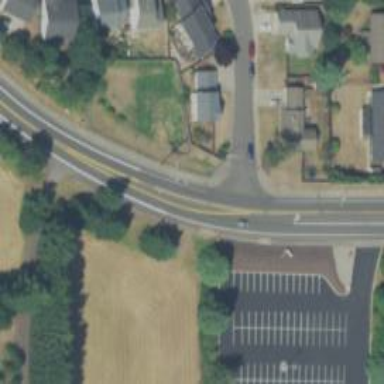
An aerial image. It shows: Tertiary road with sidewalk on the left.